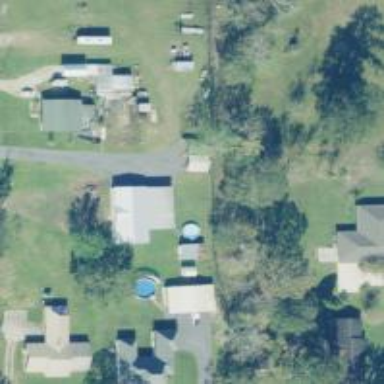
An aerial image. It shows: Driveway.